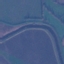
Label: River